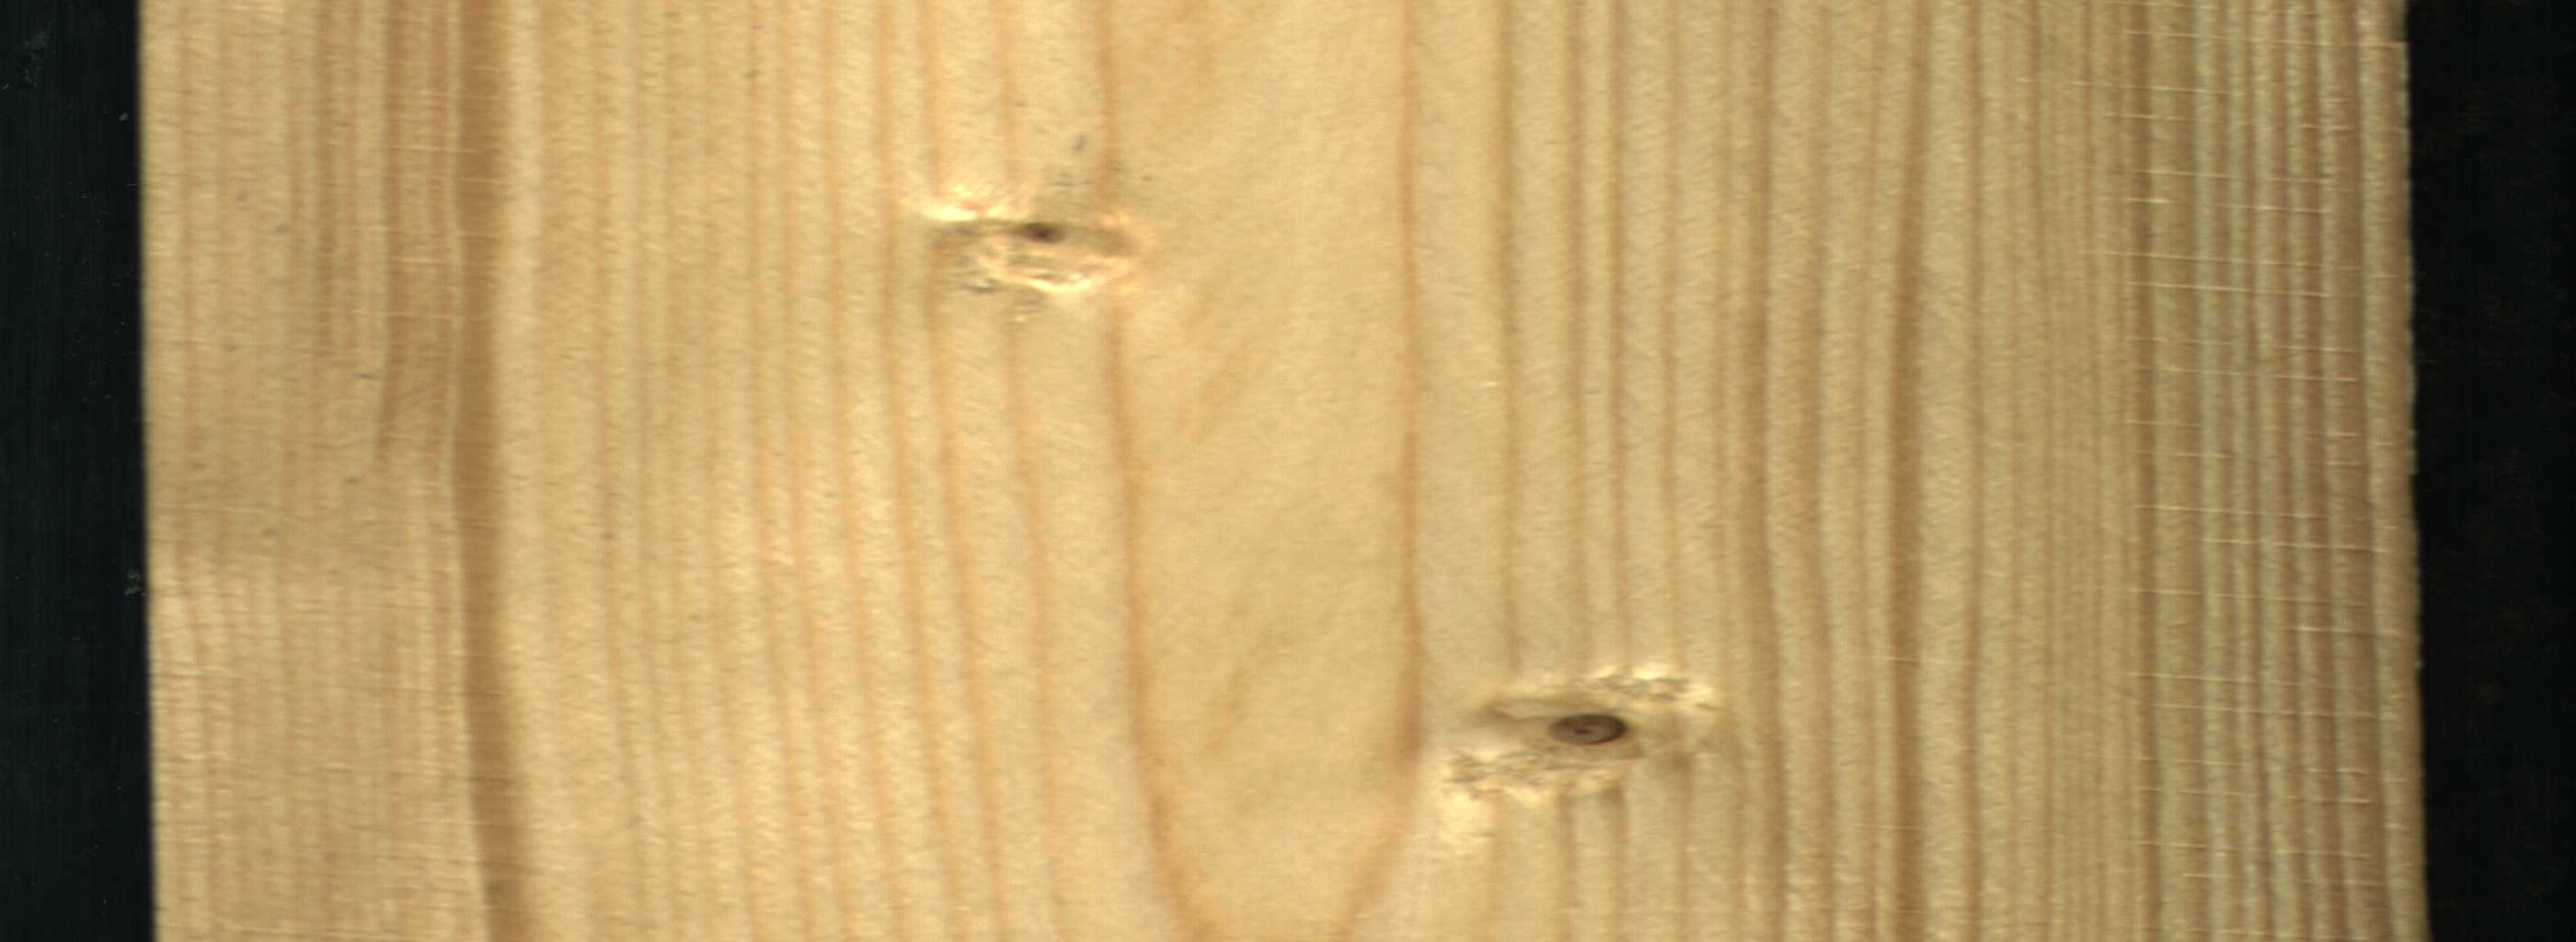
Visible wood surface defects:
Live_Knot
Live_Knot